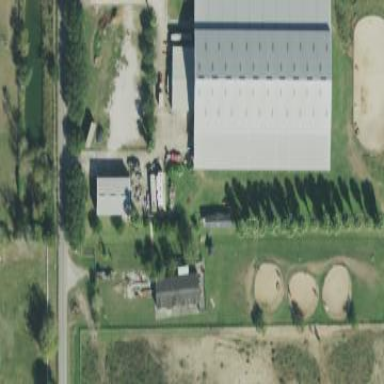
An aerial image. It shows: Building located in equestrian leisure land pitch.